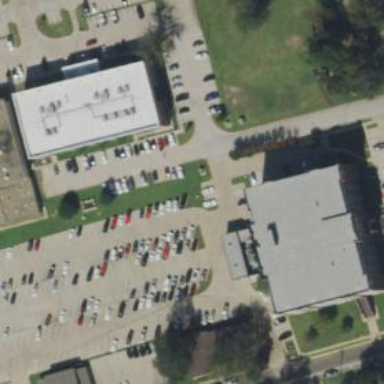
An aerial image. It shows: Parking space.